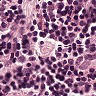
Metastatic tissue present: no